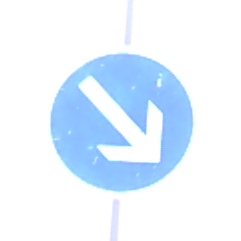
Verkehrszeichen: VorgeschriebeneVorbeifahrtRechts
Umgebung: Outdoor, Beach
Tageszeit: SunriseSunset
Wetter: Overcast
Licht: Natural
Jahreszeit: NotSpecified
Kontrast: LowContrast